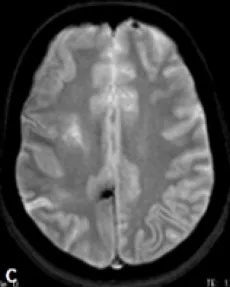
T2*-weighted axial images Control examination shows hematoma in the chronic stage, with reduction in size and marked hypointensity on T2* related to hemosiderin (C). MRI: Magnetic resonance imaging; FLAIR: fluid-attenuated inversion recovery.
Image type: radiology (mri)